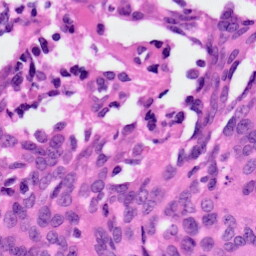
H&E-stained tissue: Ovarian